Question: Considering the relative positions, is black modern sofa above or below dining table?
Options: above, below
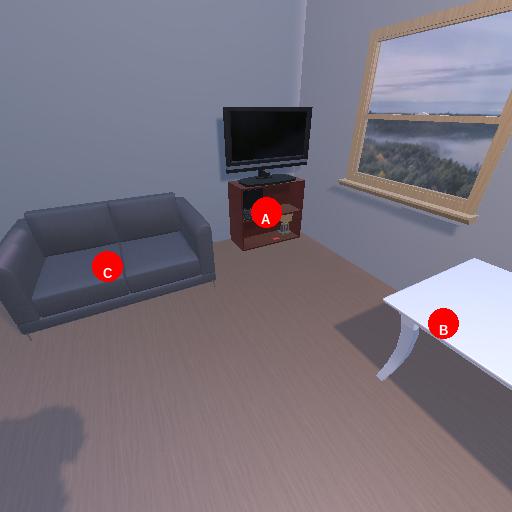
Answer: above